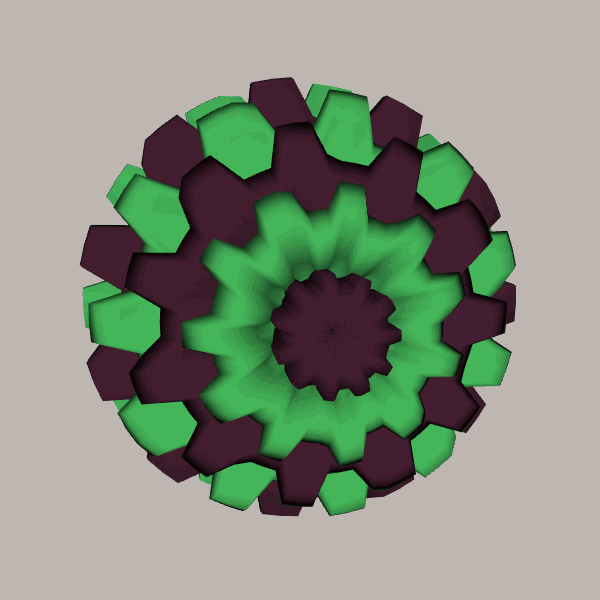
Background: light